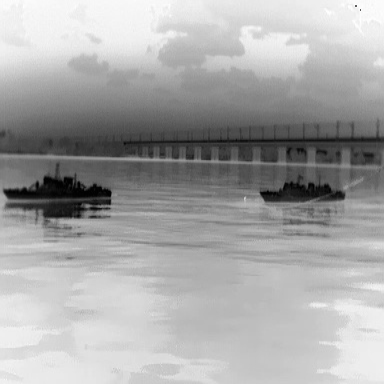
There are two warships in the infrared image.